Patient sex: M
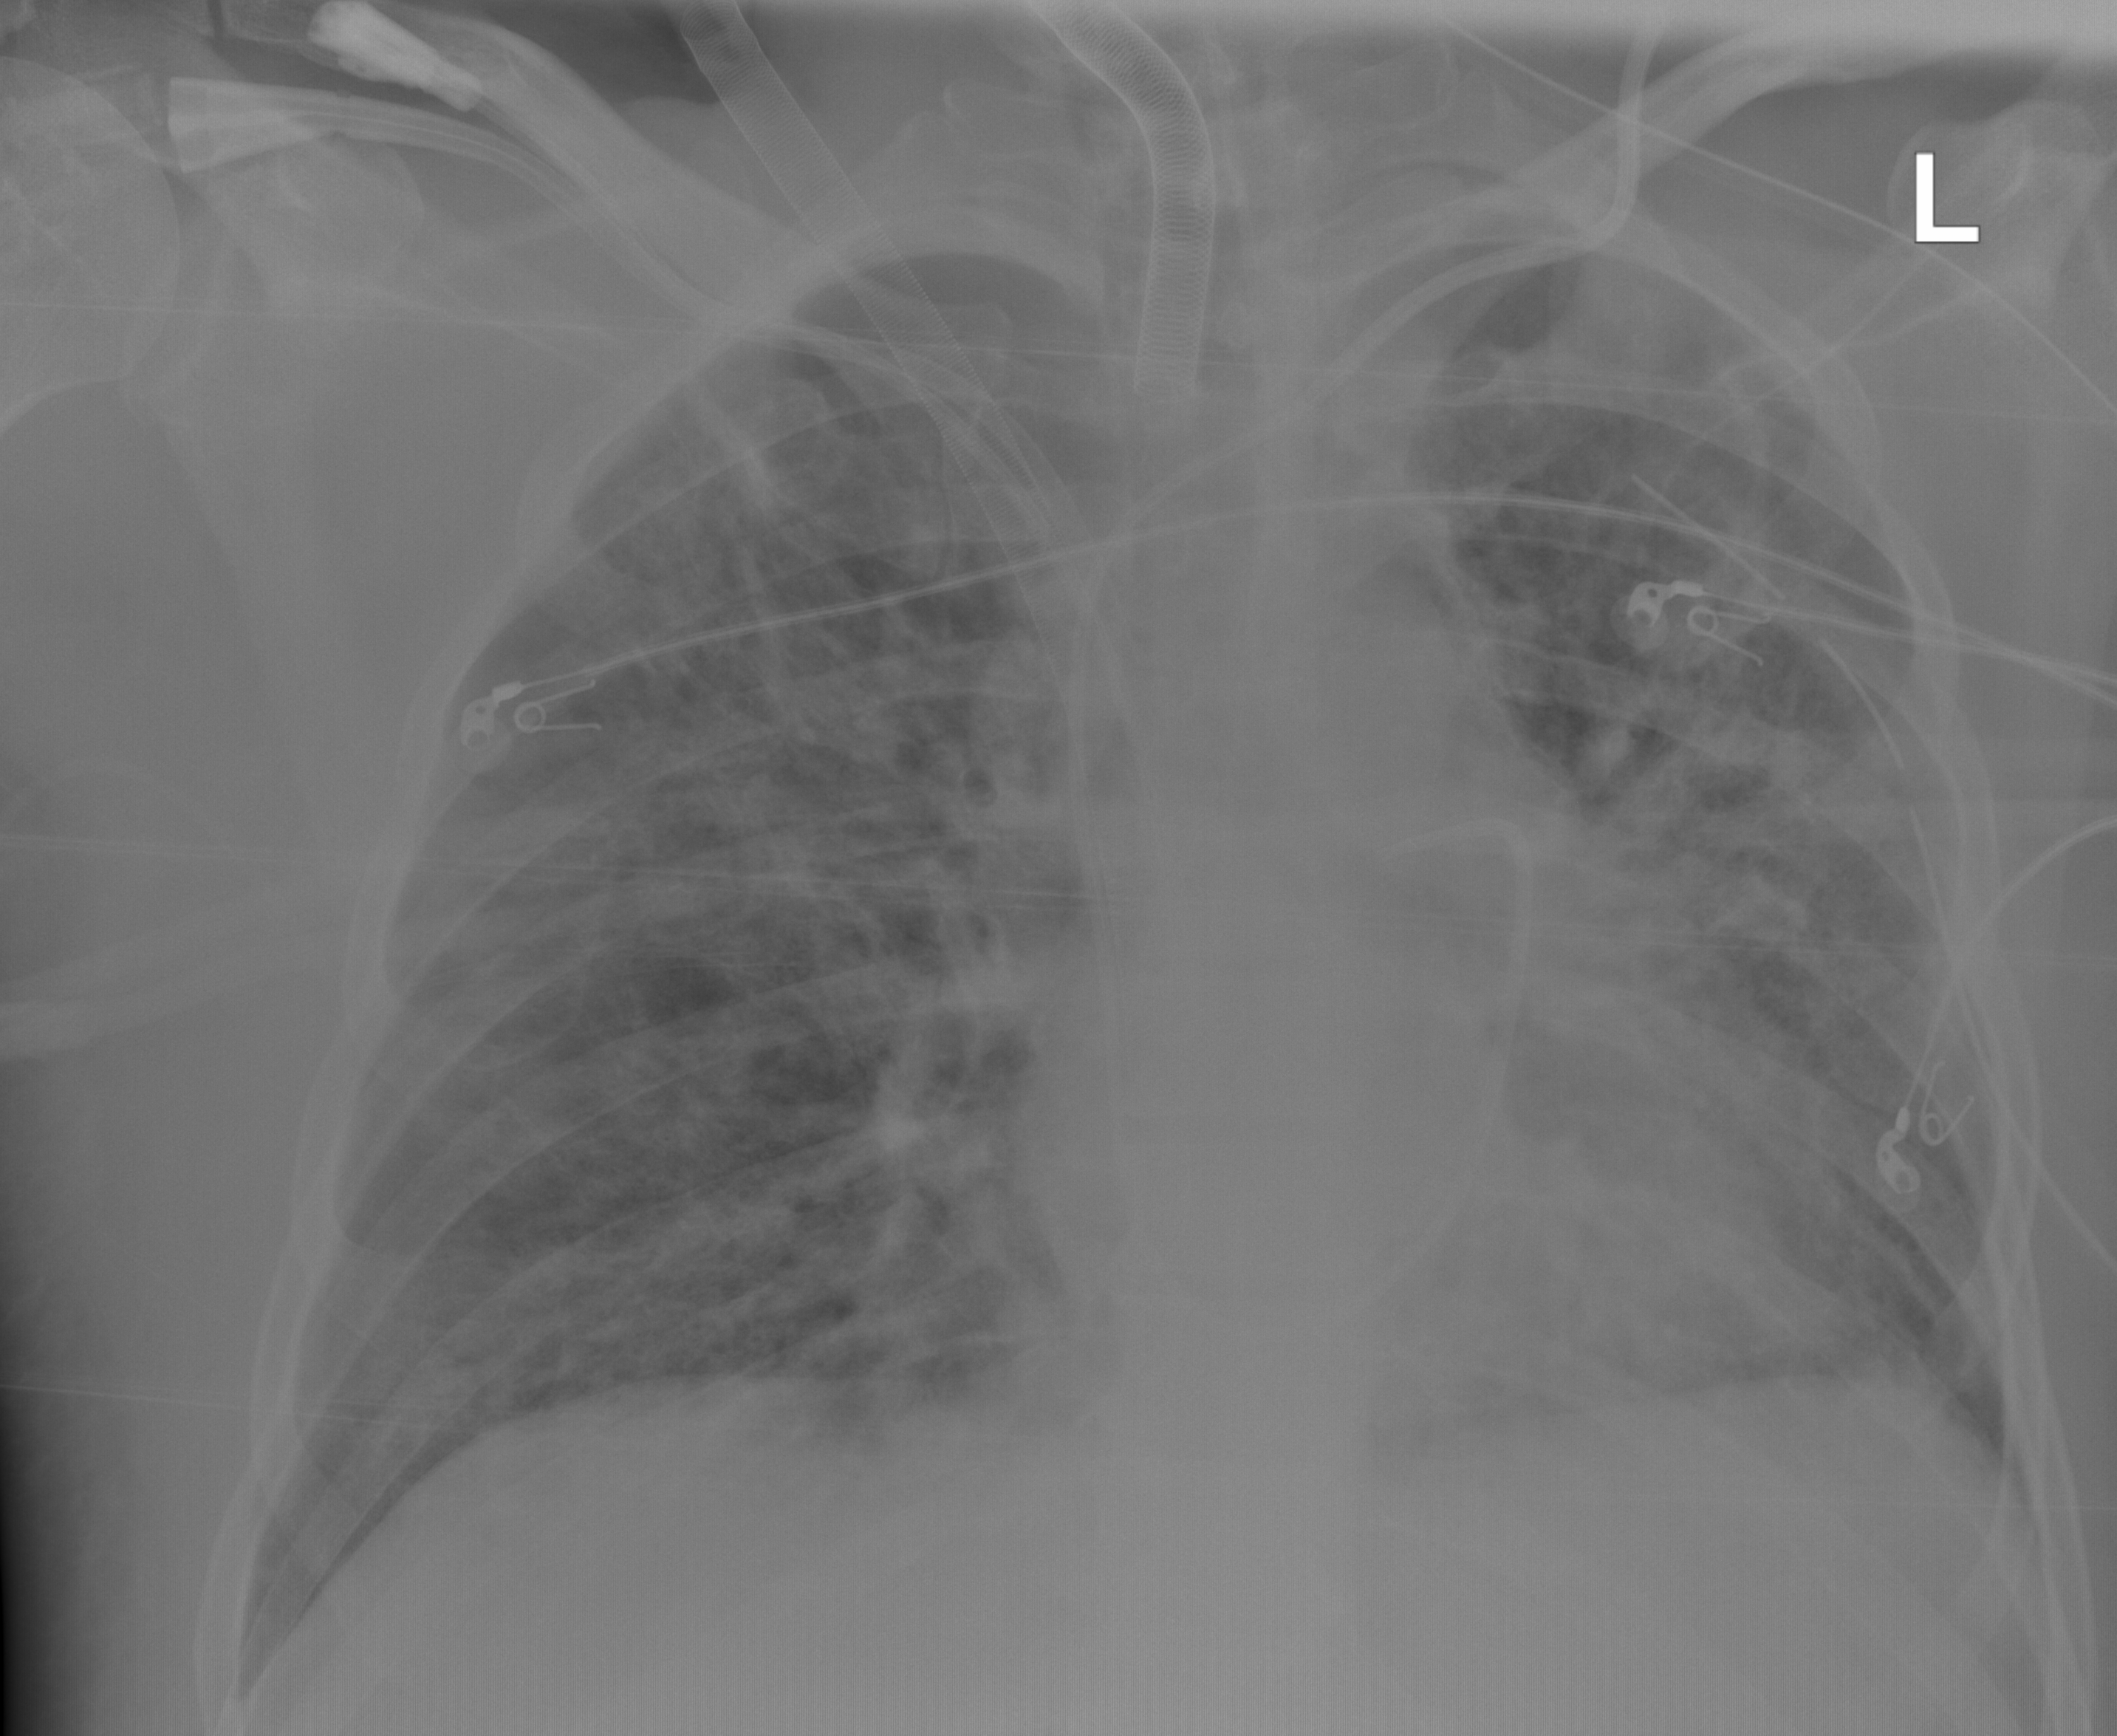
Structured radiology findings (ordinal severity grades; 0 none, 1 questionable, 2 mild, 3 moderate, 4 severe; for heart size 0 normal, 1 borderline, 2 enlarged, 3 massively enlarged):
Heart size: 0
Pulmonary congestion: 0
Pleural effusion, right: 0
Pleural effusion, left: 0
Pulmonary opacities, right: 2
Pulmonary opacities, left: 3
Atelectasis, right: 2
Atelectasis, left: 2